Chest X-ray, PA view. Patient: 40 years old, sex F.
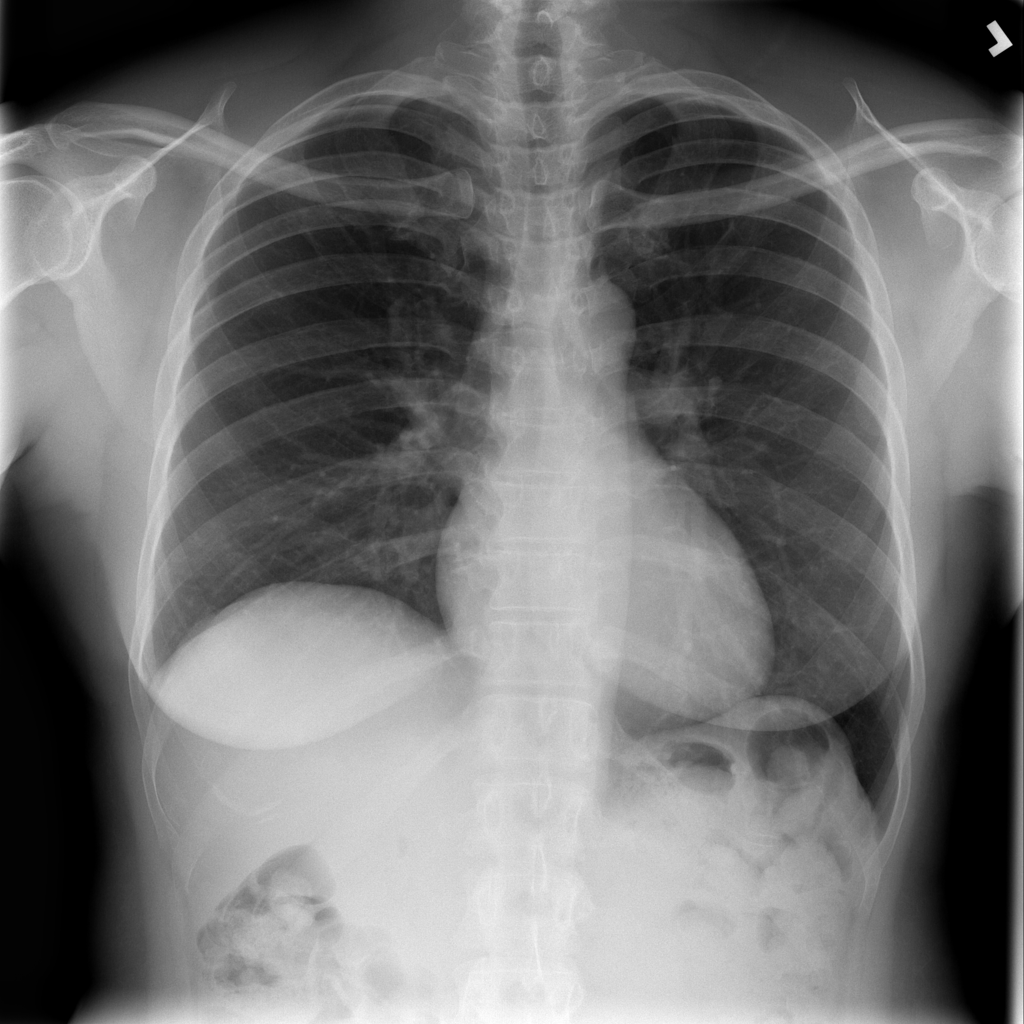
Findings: No Finding